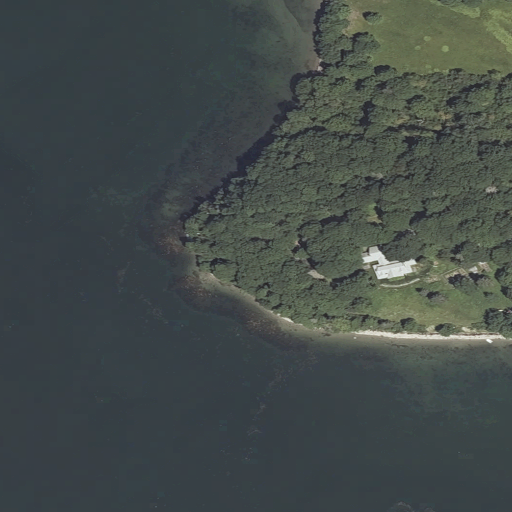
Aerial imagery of cape in Maine named Henry Point containing open water, deciduous forest, herbaceous wetlands, mixed forest, evergreen forest, shrub, grassland, woody wetlands, barren land, and low intensity development